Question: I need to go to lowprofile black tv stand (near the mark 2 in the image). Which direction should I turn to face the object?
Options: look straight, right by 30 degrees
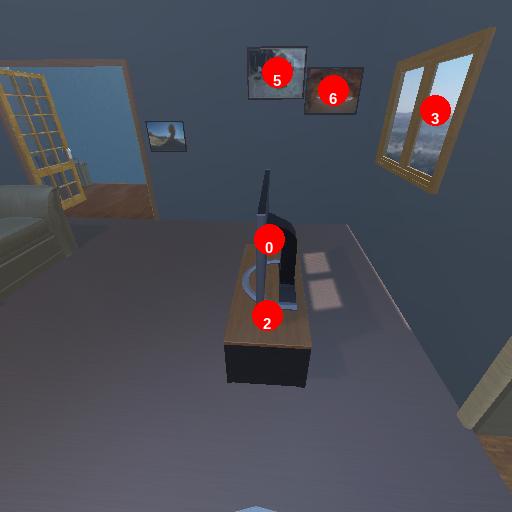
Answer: look straight